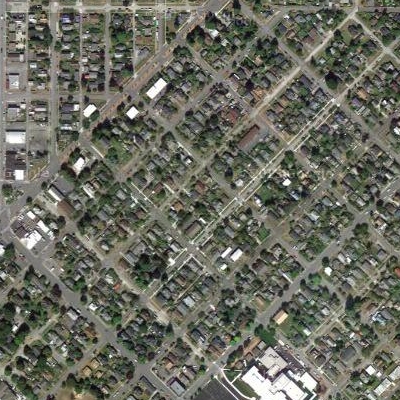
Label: Resident